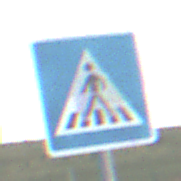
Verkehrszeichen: FussgaengerueberwegRechts
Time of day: SunriseSunset
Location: Outdoor (RoadRail)
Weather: PartlyCloudy
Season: NotSpecified
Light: Natural